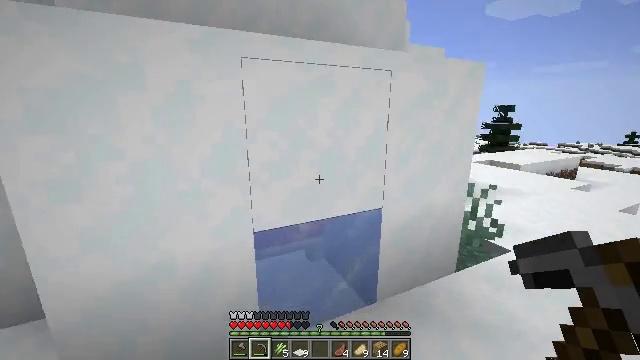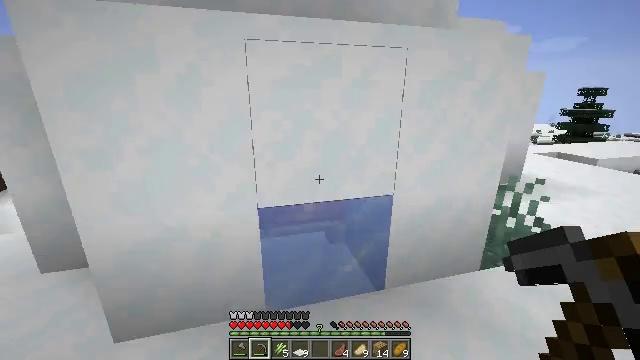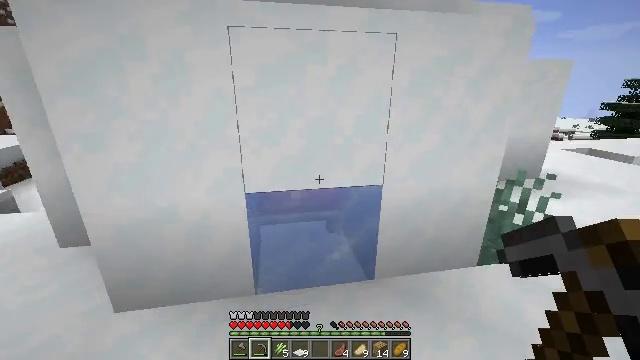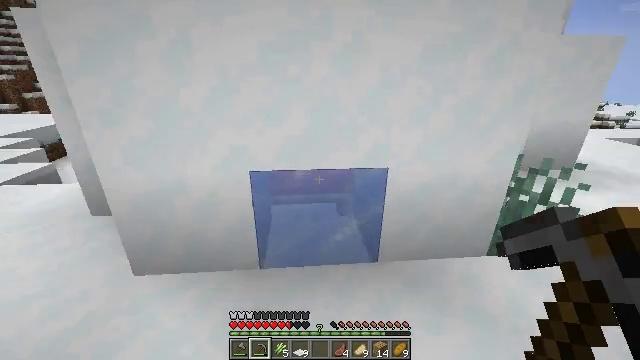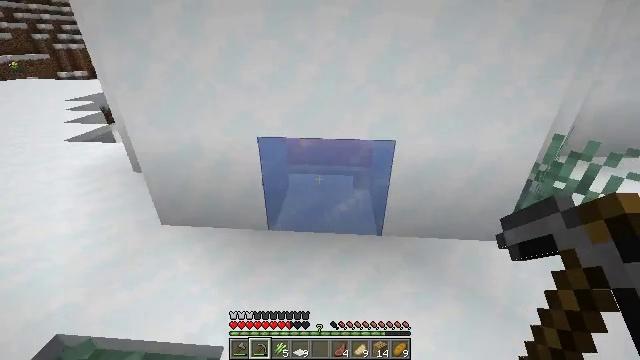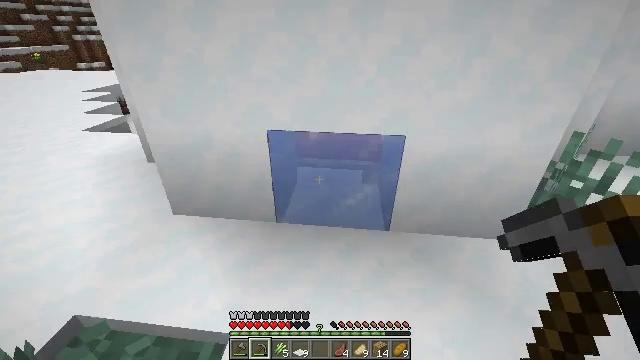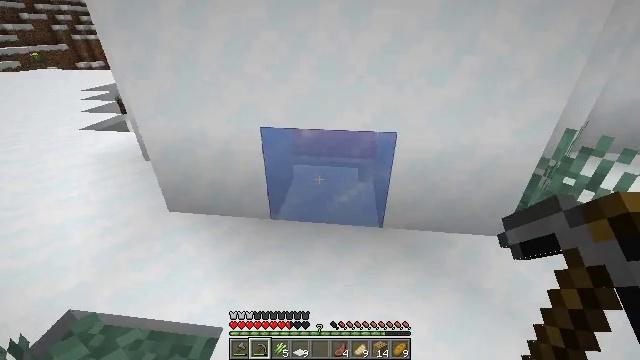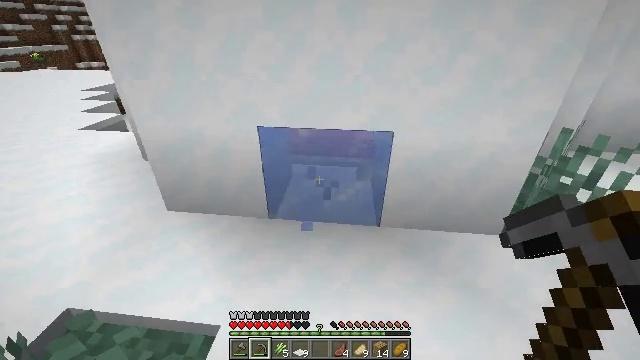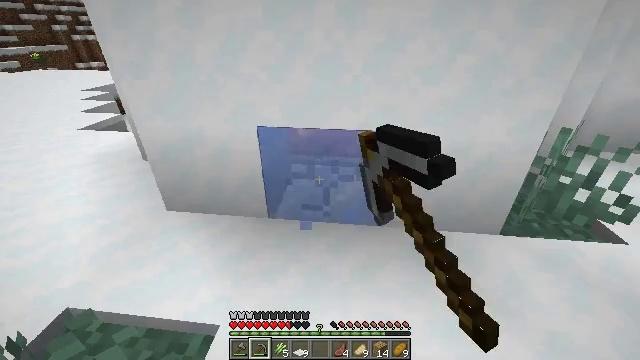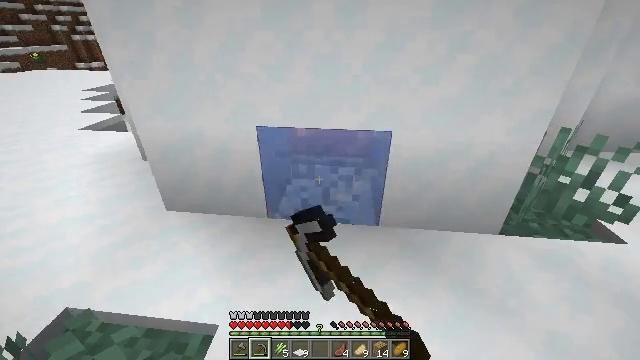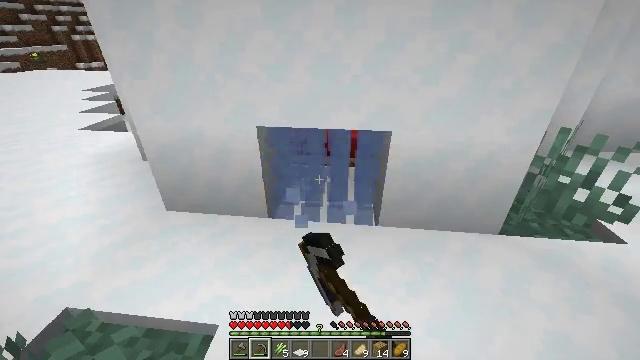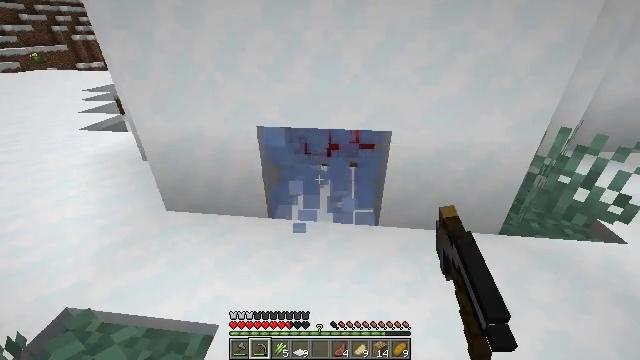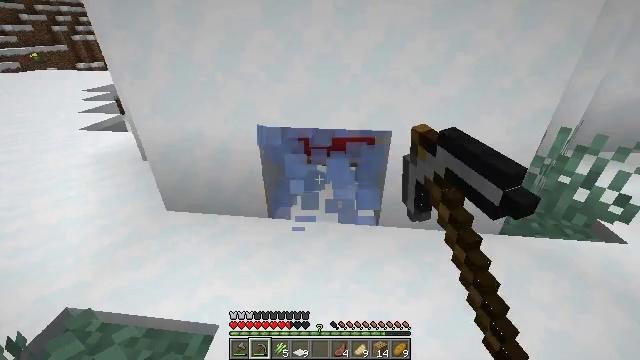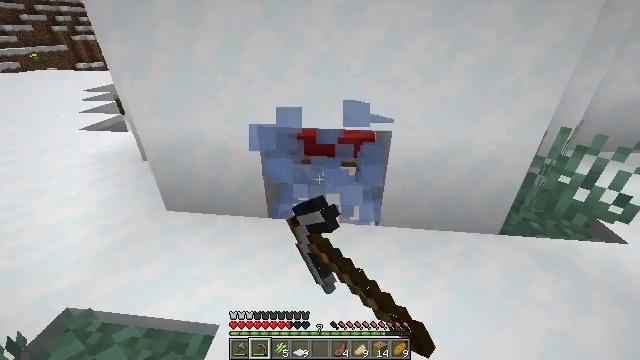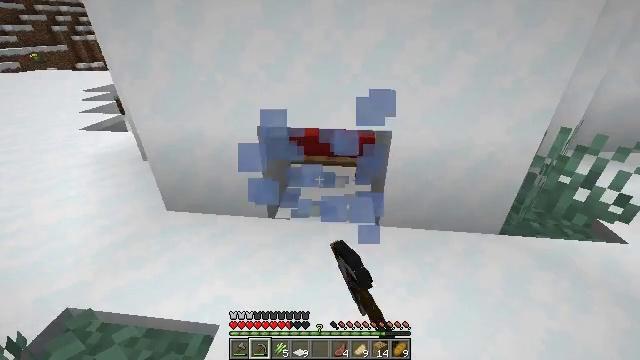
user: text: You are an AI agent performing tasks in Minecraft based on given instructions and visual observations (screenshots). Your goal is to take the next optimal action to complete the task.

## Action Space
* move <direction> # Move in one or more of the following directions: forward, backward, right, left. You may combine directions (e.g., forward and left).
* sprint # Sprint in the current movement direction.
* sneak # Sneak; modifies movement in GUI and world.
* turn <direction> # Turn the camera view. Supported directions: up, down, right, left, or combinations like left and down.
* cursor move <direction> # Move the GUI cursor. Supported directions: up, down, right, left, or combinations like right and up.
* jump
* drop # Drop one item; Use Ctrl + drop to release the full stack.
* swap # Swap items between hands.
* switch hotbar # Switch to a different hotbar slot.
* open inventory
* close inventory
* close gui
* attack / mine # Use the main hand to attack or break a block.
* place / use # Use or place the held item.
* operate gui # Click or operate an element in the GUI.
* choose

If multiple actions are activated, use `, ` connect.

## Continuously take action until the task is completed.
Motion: motion action
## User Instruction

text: Mine ice to use in an ice pathway.
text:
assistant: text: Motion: move right, turn left and down
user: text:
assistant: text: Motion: move right, turn left and down
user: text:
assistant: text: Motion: move right, turn left and down
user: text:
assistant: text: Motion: turn left and down
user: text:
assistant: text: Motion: turn left and down
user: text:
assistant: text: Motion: no_op
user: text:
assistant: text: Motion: attack / mine
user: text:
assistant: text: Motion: attack / mine
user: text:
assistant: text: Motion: attack / mine
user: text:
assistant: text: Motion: attack / mine
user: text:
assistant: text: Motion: attack / mine
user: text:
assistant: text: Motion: attack / mine
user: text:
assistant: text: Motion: attack / mine
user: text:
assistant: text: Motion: attack / mine
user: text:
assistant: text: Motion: attack / mine